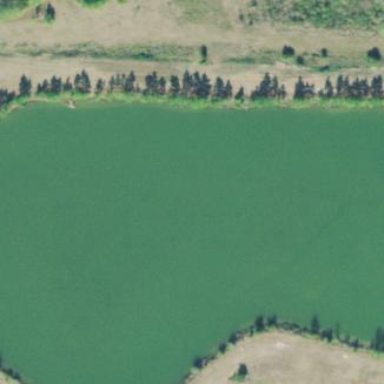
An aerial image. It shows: Reservoir of natural water.